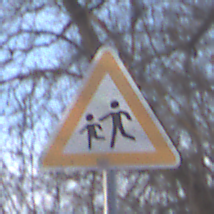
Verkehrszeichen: KinderRechts
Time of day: MorningAfternoon
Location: Outdoor (Nature)
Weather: PartlyCloudy
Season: NotSpecified
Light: Natural